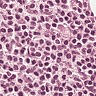
Metastatic tissue present: no